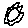
Label: sun